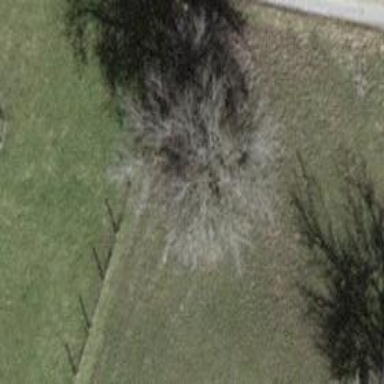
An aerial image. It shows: Urban area featuring tree as natural element.